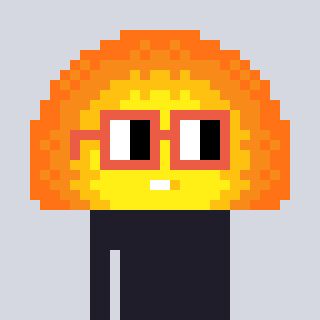
a pixel art character with square orange glasses, a sunset-shaped head and a darkpink-colored body on a cool background